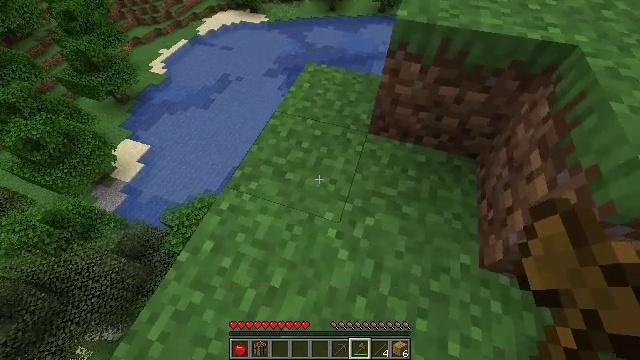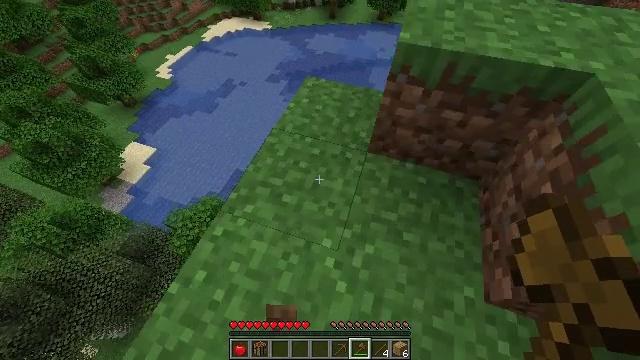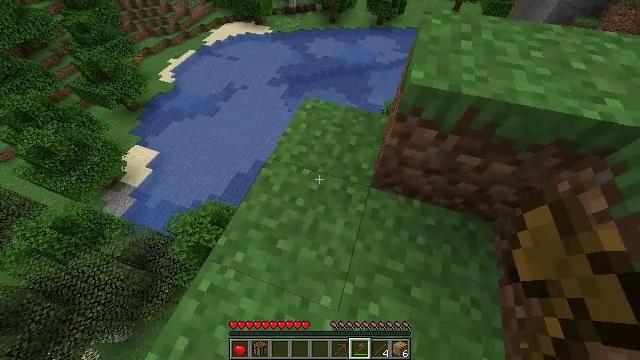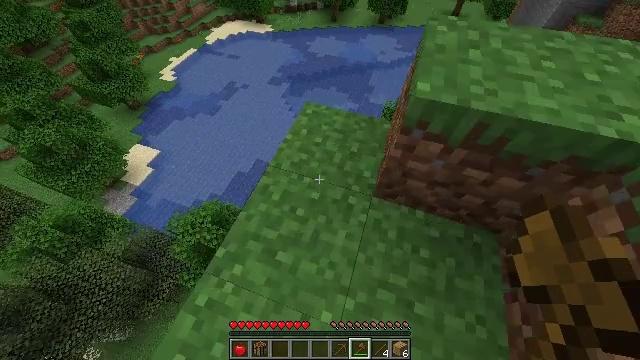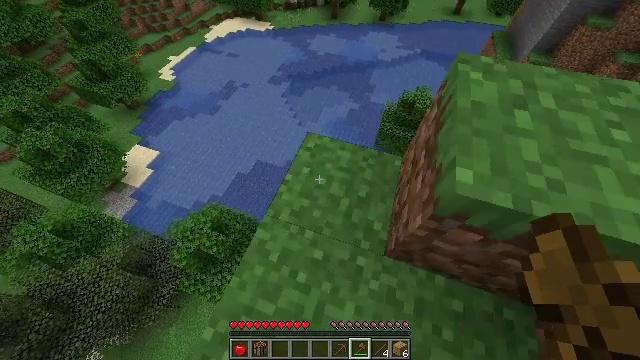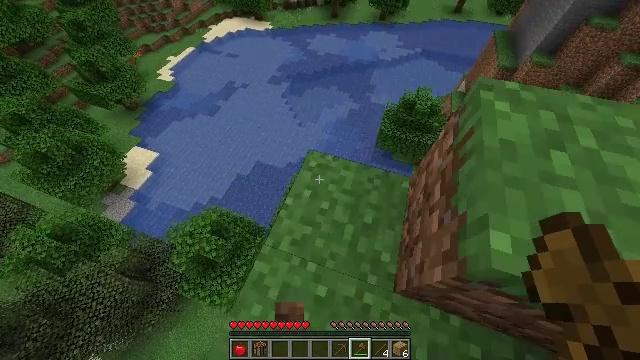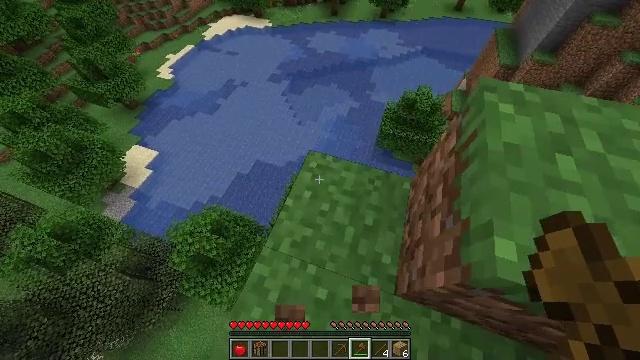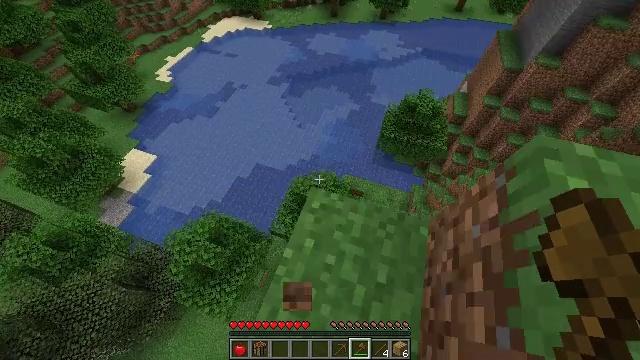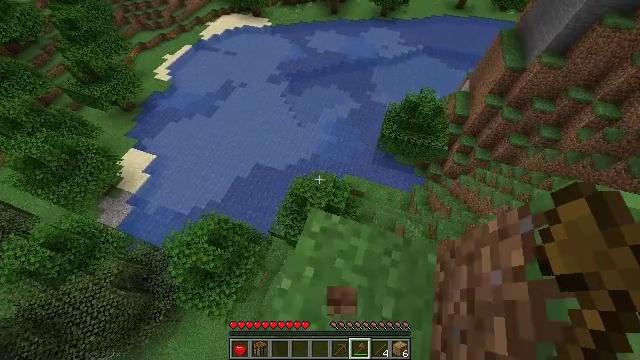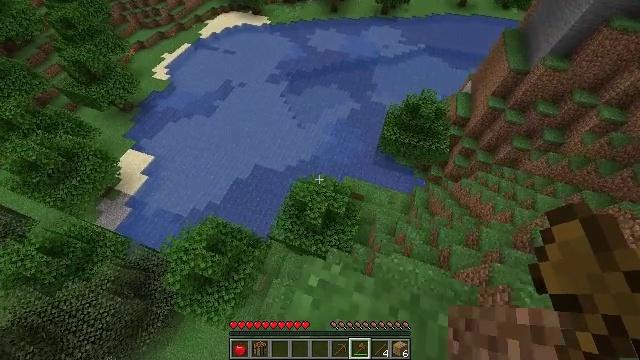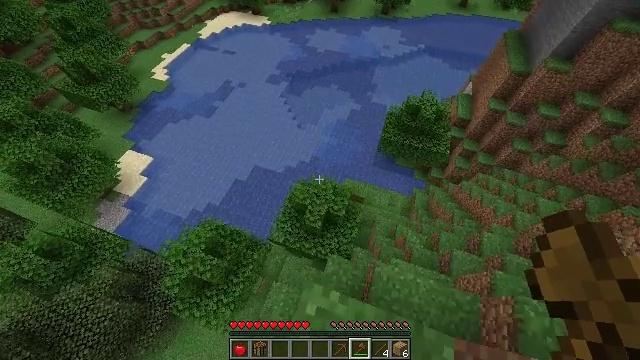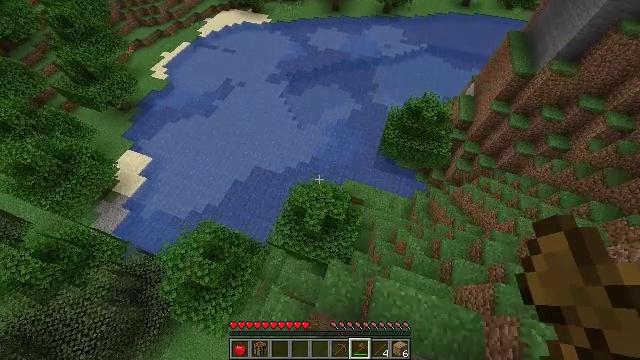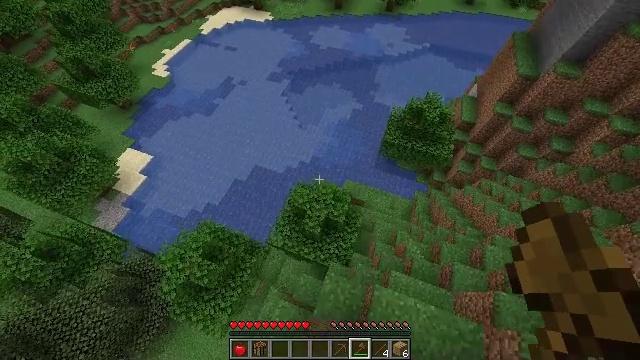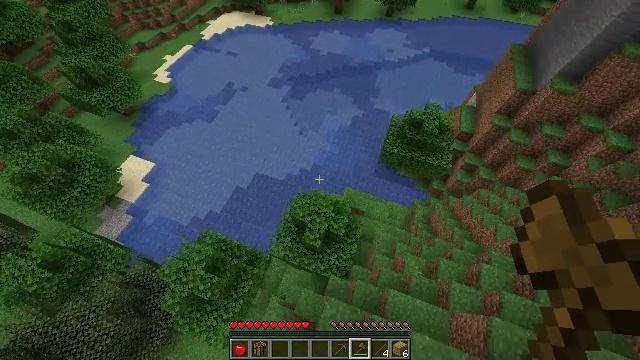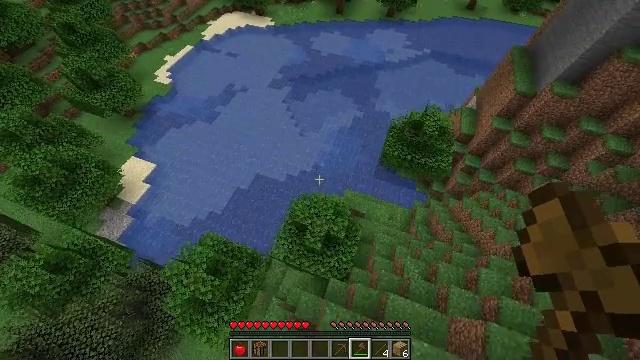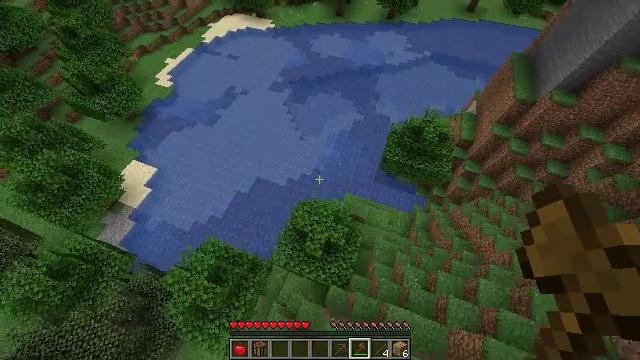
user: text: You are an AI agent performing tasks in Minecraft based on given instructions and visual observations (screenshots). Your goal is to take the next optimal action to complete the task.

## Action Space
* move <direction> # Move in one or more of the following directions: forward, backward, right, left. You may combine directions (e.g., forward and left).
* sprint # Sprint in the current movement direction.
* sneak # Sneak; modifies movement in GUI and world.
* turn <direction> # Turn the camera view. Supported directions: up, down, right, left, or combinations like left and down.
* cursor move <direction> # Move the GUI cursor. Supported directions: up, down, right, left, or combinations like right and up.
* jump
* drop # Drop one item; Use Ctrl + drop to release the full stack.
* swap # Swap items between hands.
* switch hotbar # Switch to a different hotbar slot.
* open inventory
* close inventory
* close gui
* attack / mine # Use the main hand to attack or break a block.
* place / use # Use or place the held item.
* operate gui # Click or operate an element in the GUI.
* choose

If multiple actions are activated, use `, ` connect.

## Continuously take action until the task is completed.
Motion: motion action
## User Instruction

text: Dig out the mushroom stem.
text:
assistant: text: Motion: move forward, sprint
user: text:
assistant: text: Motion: move forward, sprint
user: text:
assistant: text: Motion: move forward, sprint
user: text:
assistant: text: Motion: move forward, sprint
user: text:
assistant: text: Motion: move forward, sprint
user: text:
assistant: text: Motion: move forward, sprint
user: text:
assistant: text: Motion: move forward, sprint
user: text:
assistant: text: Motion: move forward, sprint
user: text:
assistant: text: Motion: move forward, sprint
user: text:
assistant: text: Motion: move forward, sprint
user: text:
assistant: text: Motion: move forward, sprint
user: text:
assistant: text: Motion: move forward, sprint, jump
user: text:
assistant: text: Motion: move forward, sprint, jump
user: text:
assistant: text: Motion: move forward, sprint, jump
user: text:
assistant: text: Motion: move forward, sprint, jump
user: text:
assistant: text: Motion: move forward, sprint, jump
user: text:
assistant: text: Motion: move forward, sprint, jump
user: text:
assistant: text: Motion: move forward, sprint, jump
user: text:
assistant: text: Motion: move forward, sprint, jump
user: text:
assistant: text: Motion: move forward, sprint, jump
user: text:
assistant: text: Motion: move forward, sprint, jump
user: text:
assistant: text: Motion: move forward, sprint, turn left, jump
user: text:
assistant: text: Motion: move forward, sprint, turn left, jump
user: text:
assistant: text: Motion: move forward, sprint, turn left, jump
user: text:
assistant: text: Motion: move forward, sprint, turn left, jump
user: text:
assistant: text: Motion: move forward, sprint, turn left, jump
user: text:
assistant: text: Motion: move forward, sprint, turn left, jump
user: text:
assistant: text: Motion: move forward, sprint, jump
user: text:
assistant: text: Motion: move forward, sprint, jump
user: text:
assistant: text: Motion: move forward, sprint, jump